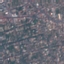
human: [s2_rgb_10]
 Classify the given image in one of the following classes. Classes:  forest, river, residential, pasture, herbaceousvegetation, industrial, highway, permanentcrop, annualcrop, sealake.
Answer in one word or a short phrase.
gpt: Residential